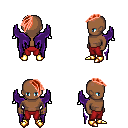
a pixel art fantasy rpg character, male body template, human, dark skin, purple wings, red pants, red long mohawk hairstyle, gold boots, four views (front, back, left, right), 2x2 character sprite sheet, small pixel art, hard edges, no anti-aliasing